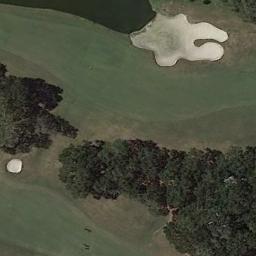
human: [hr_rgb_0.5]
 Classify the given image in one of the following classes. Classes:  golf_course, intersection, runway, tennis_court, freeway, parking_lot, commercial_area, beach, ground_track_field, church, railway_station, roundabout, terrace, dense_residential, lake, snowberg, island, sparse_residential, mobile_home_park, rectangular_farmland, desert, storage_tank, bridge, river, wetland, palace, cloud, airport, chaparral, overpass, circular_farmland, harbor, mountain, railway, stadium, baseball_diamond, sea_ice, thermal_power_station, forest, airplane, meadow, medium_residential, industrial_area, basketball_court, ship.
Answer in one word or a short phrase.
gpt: golf_course